Question: This is the code of my index.jsp:
'''
<%@page import="java.sql.SQLException"%>
<%@page import="java.sql.ResultSet"%>
<%@page import="java.sql.Statement"%>
<%@page import="java.sql.Connection"%>
<%@page import="org.apache.tomcat.jdbc.pool.DataSource"%>
<%@page import="org.apache.tomcat.jdbc.pool.PoolProperties"%>
<%@page contentType="text/html" pageEncoding="UTF-8"%>
<!DOCTYPE html>
<html>
<head>
<meta http-equiv="Content-Type" content="text/html; charset=UTF-8">
<title>JSP Page</title>
</head>
<body>
<div id="query">
<%
PoolProperties p = new PoolProperties();
p.setUrl("jdbc:oracle:thin:@localhost:1521:XE");
p.setDriverClassName("oracle.jdbc.OracleDriver");
p.setUsername("scott");
p.setPassword("tiger");
p.setMaxActive(100);
p.setInitialSize(10);
DataSource datasource = new DataSource();
datasource.setPoolProperties(p);
Connection con = null;
con = datasource.getConnection();
Statement st = con.createStatement();
ResultSet rs = st.executeQuery("select 777 from dual");
while (rs.next()) {
System.out.println(rs.getString(1));;
}
rs.close();
st.close();
%>
</div>
</body>
</html>
'''
This is the error im getting for running that code:

I dont understand why this code runs for oracle:
'''
<%
String dcn = "oracle.jdbc.OracleDriver";
Class.forName(dcn);
String serverName = "localhost";
String portNumber = "1521";
String sid = "orcl";
String url = "jdbc:oracle:thin:@" + serverName + ":" + portNumber + ":" + sid;
String username = "scott";
String password = "tiger";
Connection conn = DriverManager.getConnection(url, username, password);
Statement stm = conn.createStatement();
String query = "SELECT * from emp";
ResultSet data = stm.executeQuery(query);
while (data.next()) {
String number = data.getString("EMPNO");
String name = data.getString("ENAME");
%> <%=number%> <%=name%> <br> <%
}
%>
'''
Dispite the fact that I imported the drivers properly. How should i do this in mysql ? Tried replacing driver but doesnt work either.
MYSQL Code:
'''
<div id="query">
<%
String username = "j2ee";
String password = "j2ee123456";
String dbName = "testjava";
String dbHost = "localhost";
try {
Class.forName("com.mysql.jdbc.Driver");
} catch (ClassNotFoundException msg) {
out.println("Error loading driver:" + msg.getMessage());
}
try {
String url = "jdbc:mysql://" + dbHost + ":3306/" + dbName;
Connection Conn = DriverManager.getConnection(url, username, password);
Statement Stmt = Conn.createStatement();
String query = "SELECT * FROM example_autoincrement";
ResultSet rs = Stmt.executeQuery(query);
while (rs.next()) {
int numExp = rs.getInt("id");
String nombre = rs.getString("data");
%> <%=numExp%> <%=nombre%> <%
}
} catch (SQLException e) {
String err1Msg = e.getMessage();
%>
<STRONG><EM> <%=err1Msg%> </EM></STRONG>
<%
}
%>
'''
The error im getting on VPS
Error loading driver:com.mysql.jdbc.Driver No suitable driver found for jdbc:mysql://localhost:3306/testjava
However I dont get this error with XAMPP running same code...
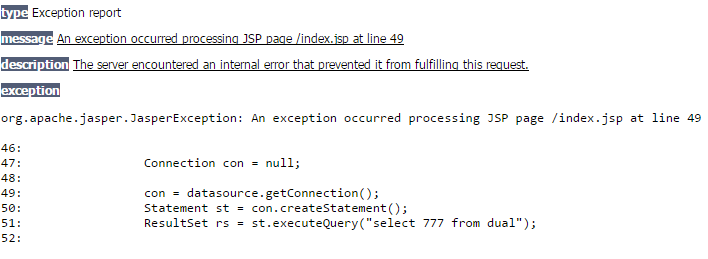
Answer: Solved: after putting the mysql driver in the WEB-INF/lib folder had to restart tomcat.